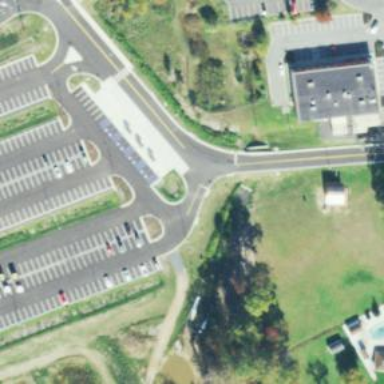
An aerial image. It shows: Parking space.